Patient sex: M
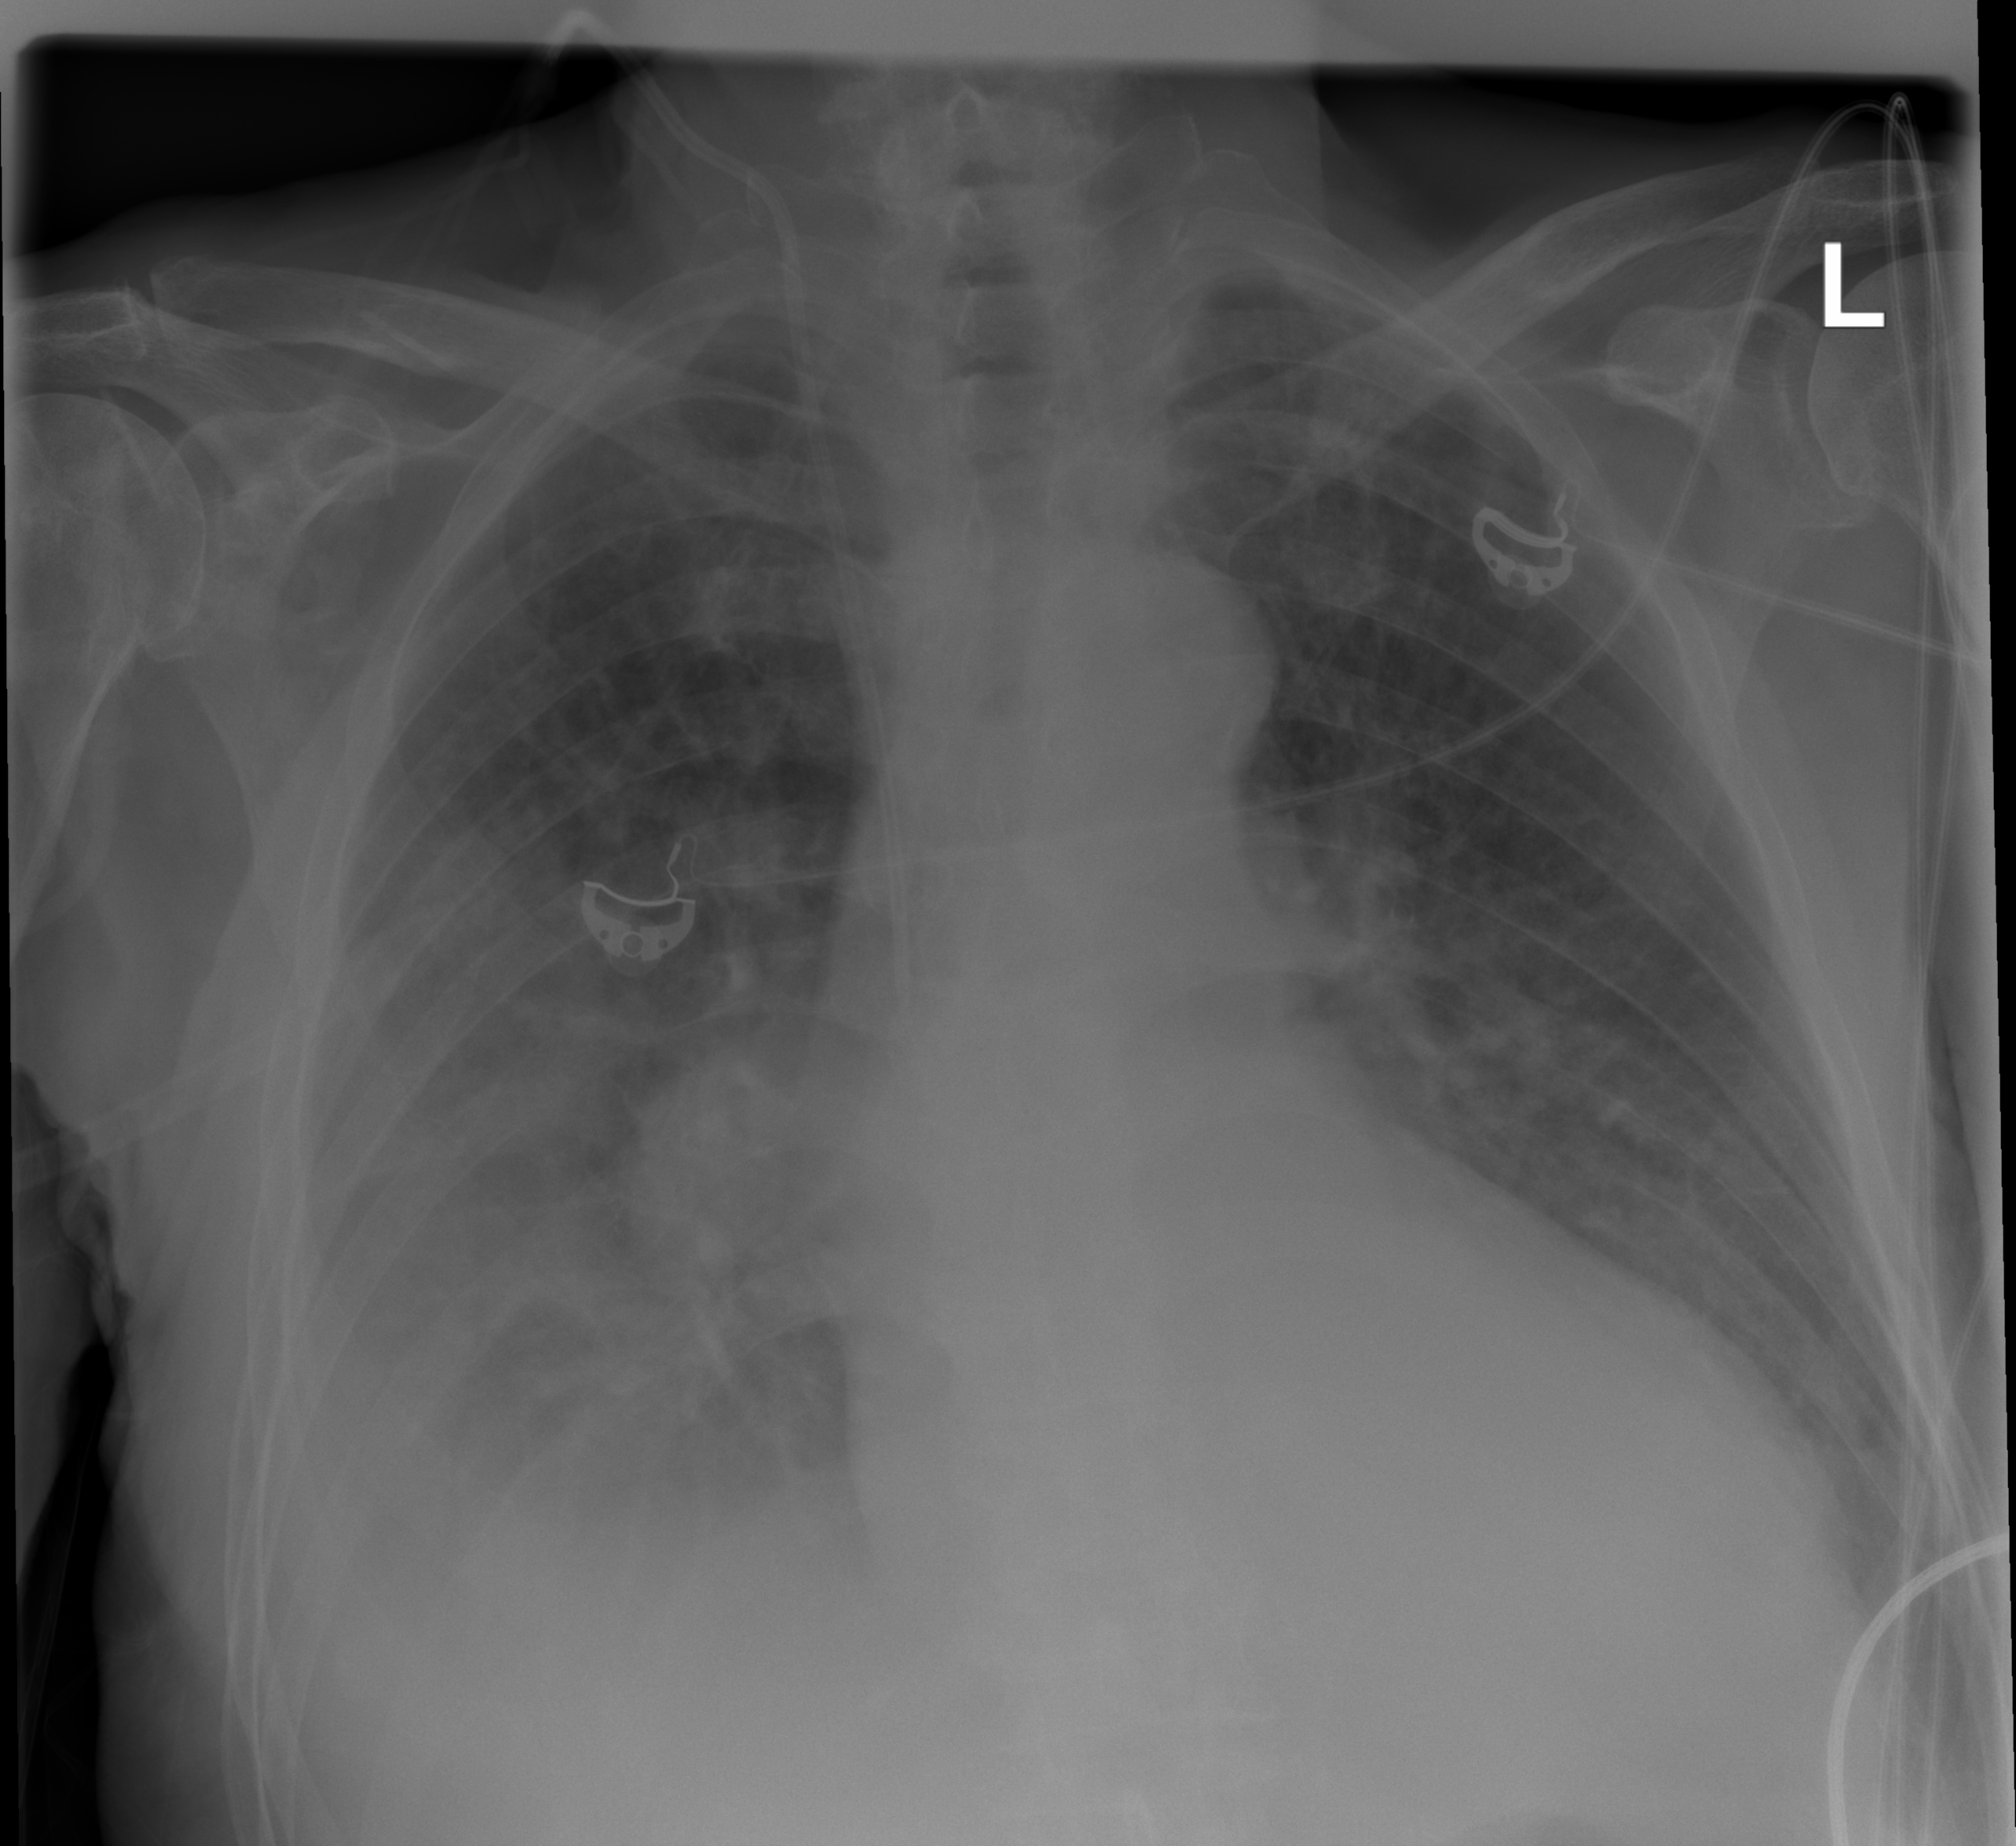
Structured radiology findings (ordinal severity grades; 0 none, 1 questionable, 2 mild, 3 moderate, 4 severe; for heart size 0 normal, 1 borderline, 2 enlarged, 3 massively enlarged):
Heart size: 2
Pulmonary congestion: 2
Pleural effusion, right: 3
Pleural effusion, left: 2
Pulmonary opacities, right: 1
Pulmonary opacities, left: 0
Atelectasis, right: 3
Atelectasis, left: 2